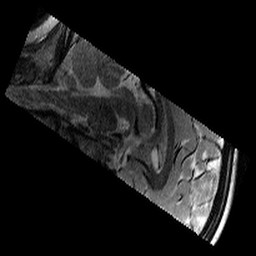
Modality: T2w
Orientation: sagittal
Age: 9
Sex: male
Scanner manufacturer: siemens
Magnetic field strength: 3 T
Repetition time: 9.23 s
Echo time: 0.067 s